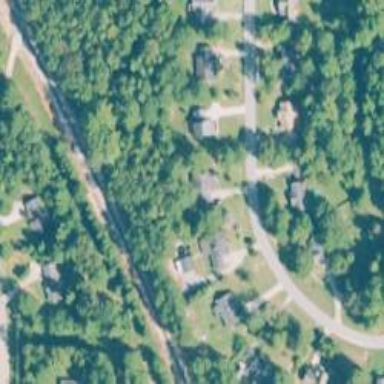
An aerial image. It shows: Residential road.